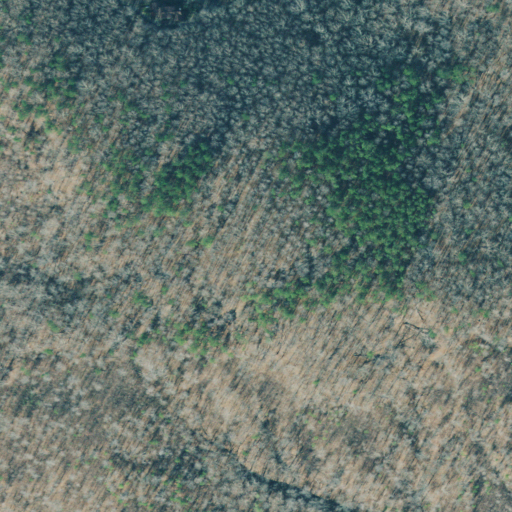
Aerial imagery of mountain in Georgia named Ray Mountain containing deciduous forest, evergreen forest, and open development